Aerial crown-view tile of a tropical tree (Barro Colorado Island, Panama), acquired 20250414:
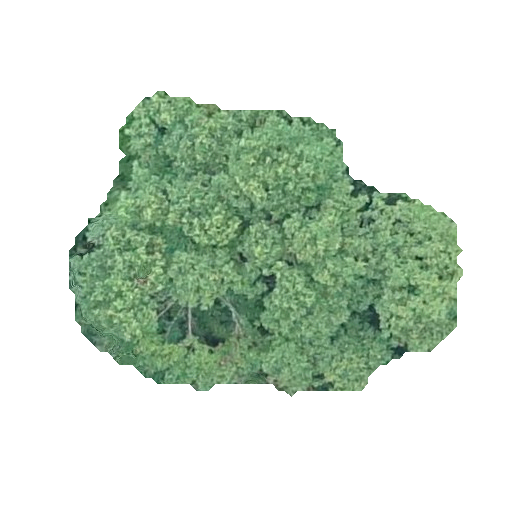
Species: Hieronyma alchorneoides
GBIF accepted scientific name: Hieronyma alchorneoides
Crown area: 126.312 m²